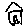
Label: house